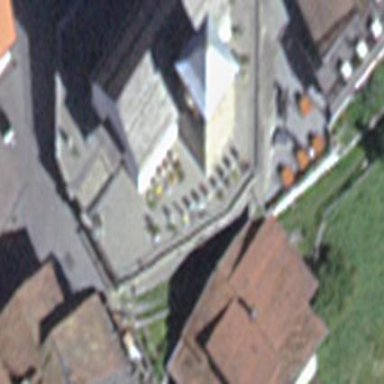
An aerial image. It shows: Building that is place of worship.